Question: How the heap is managed in the multi-threaded environment ?
- -

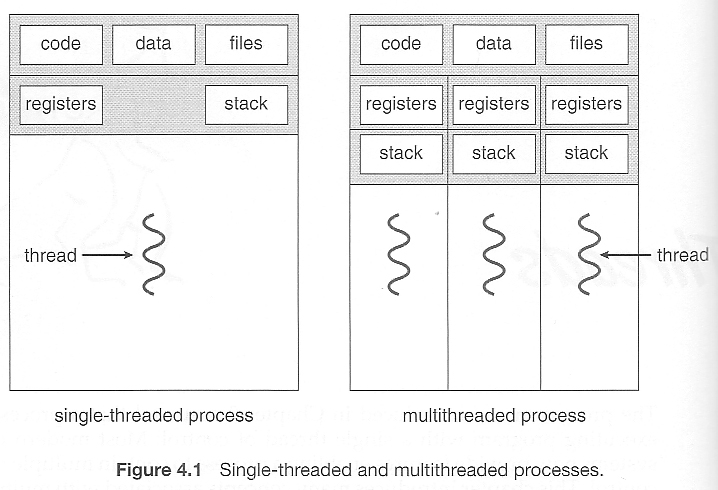
Answer: The heap can be shared and protected by a mutex. This is the simplest solution and works well in most cases.
You can have a heap for each thread, but then you have to decide whether you want to allow a deallocation to happen from any thread or only from the thread that made the allocation. Either way it can get pretty hairy. This can a more scalable solution if you have lots of threads and lots of allocations.